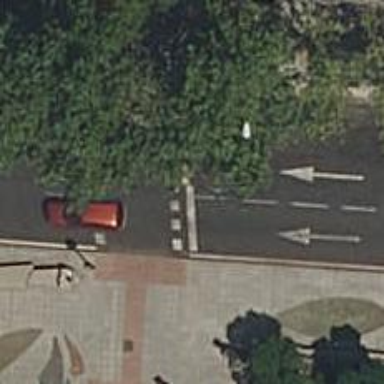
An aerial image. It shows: Paved sidewalk that serves as footway.